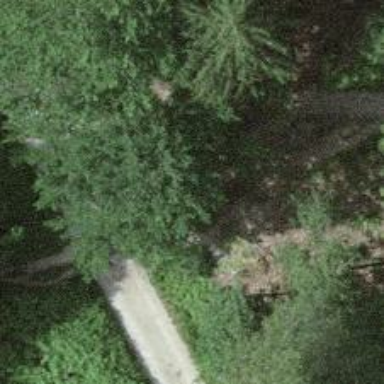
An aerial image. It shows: Road with steps.